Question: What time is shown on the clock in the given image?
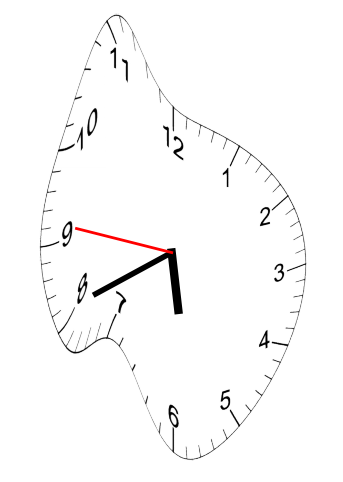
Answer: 05:40:46